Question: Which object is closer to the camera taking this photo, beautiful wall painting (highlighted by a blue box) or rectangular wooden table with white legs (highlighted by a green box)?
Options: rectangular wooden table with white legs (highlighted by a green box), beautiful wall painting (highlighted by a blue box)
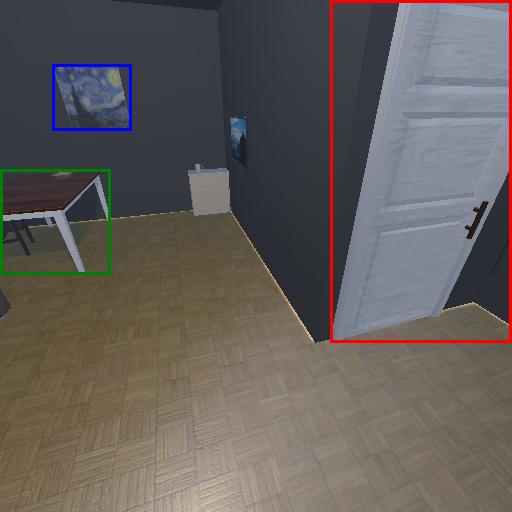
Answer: rectangular wooden table with white legs (highlighted by a green box)